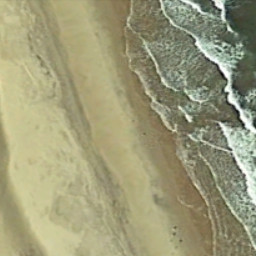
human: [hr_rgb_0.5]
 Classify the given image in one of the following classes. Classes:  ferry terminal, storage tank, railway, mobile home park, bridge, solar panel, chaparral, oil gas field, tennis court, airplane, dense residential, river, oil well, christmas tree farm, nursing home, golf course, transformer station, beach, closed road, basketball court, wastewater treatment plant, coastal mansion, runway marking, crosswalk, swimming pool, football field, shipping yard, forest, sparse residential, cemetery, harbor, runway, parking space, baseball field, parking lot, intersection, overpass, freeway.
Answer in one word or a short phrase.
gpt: beach